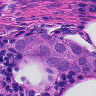
Metastatic tissue present: yes